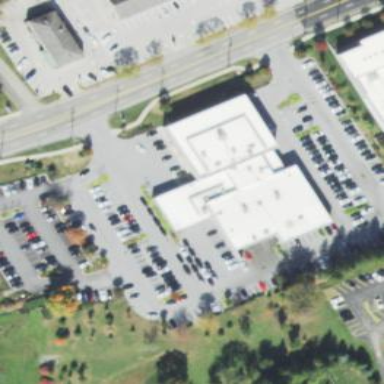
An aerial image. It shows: Car shop building.